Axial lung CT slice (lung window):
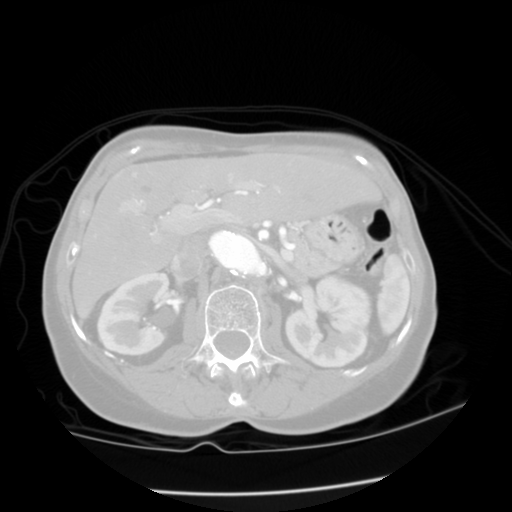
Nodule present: no